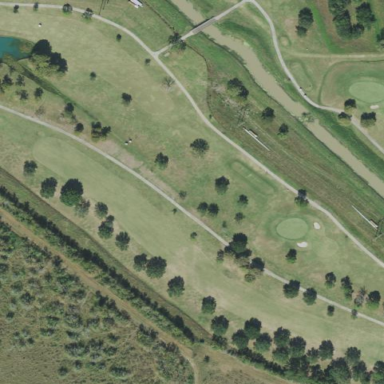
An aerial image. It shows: Path for both road and golf.